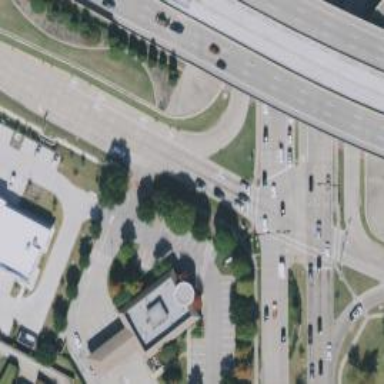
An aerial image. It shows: Secondary road with separate sidewalk and frontage road.